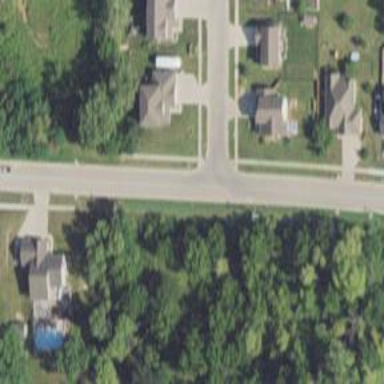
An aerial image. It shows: Unmarked road crossing.